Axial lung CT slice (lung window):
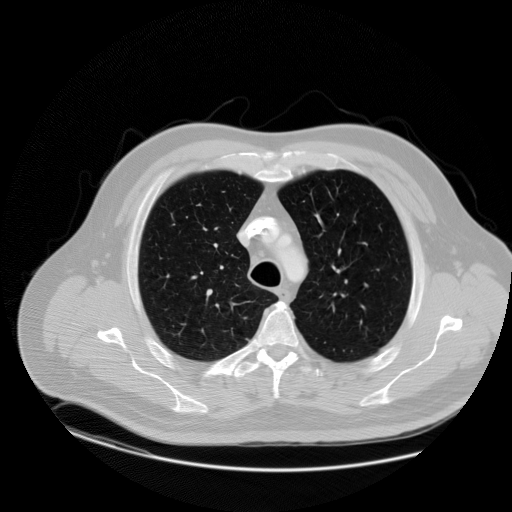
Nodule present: no